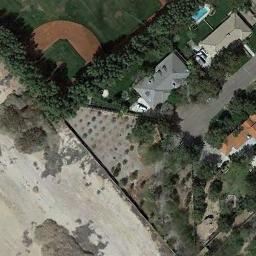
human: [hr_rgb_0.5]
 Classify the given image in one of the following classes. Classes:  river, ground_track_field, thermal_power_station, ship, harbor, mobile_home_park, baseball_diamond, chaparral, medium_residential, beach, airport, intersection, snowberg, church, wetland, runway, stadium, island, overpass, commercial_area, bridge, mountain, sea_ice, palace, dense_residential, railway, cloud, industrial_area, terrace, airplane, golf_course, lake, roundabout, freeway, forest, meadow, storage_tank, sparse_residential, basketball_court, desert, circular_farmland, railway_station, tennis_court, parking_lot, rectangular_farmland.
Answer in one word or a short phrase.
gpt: baseball_diamond